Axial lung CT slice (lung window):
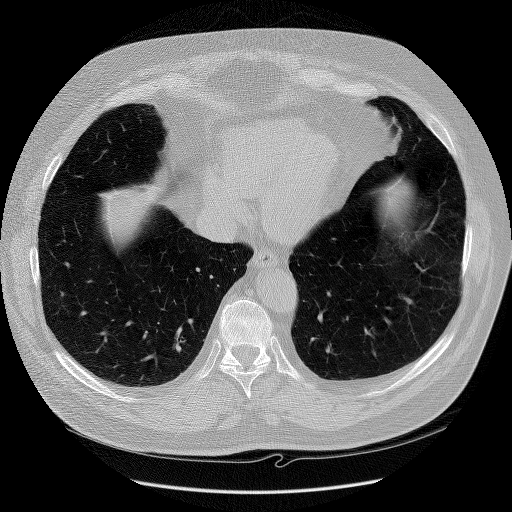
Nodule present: no